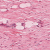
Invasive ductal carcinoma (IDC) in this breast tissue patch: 1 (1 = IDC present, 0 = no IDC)